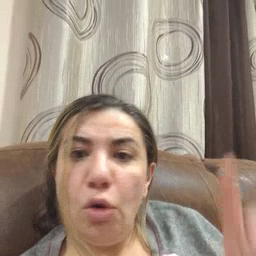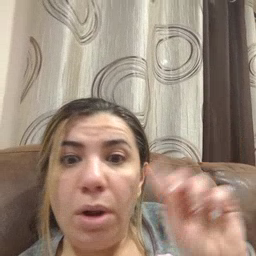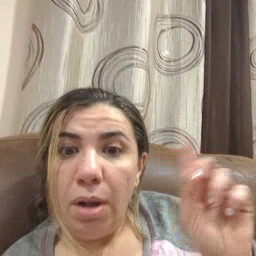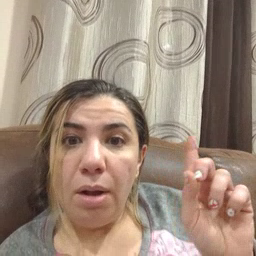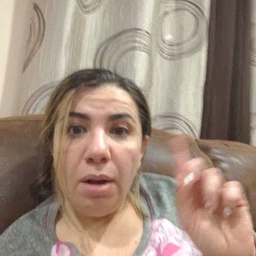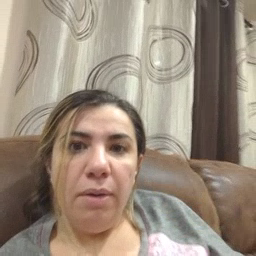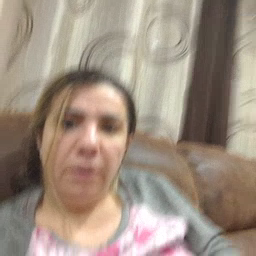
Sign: where